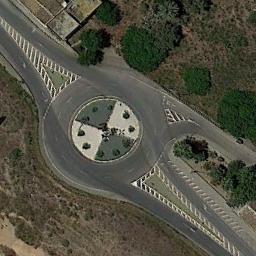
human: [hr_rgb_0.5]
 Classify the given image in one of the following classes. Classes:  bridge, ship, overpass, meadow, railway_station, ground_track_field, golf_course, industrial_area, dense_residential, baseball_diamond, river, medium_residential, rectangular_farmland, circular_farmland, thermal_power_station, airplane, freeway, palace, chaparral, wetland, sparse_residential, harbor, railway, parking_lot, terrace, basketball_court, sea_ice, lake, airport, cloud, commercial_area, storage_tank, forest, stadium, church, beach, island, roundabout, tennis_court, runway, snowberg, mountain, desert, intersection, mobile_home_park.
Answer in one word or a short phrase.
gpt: roundabout